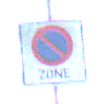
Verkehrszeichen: BeginnEingeschraenktesHalteverbotZone
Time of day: SunriseSunset
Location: Outdoor (Suburban)
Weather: PartlyCloudy
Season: NotSpecified
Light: Natural